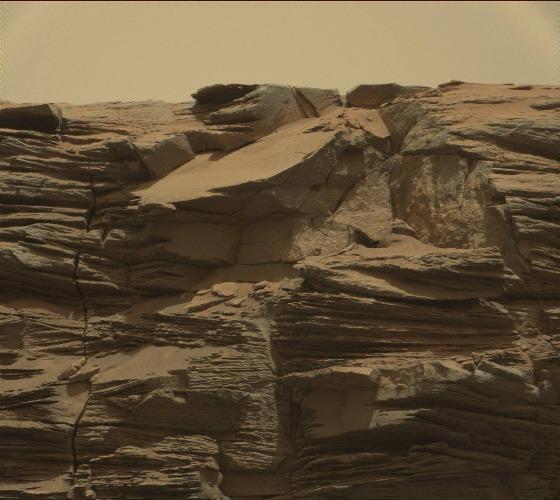
Terrain classes present: Bedrock, Shadow, Sky / Distant Mountains